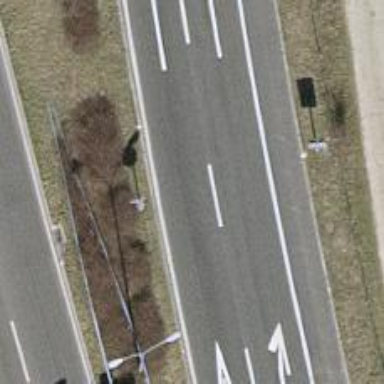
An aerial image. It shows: Trunk highway.